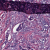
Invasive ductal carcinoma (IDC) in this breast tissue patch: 1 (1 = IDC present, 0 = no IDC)